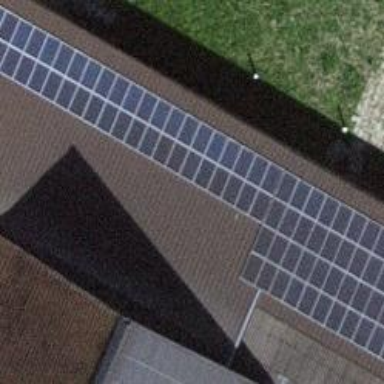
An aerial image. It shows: Solar power generator with photovoltaic panels.